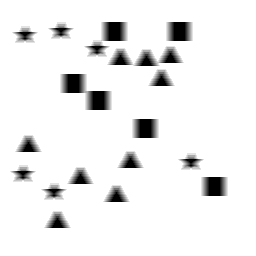
Squares: 6
Triangles: 9
Stars: 6
Total shapes: 21